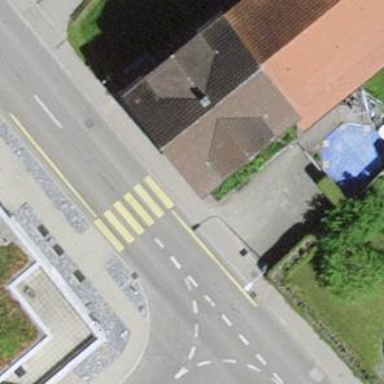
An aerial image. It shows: Marked crossing on the road.